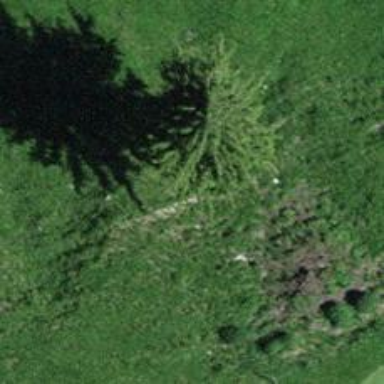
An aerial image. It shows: Beautiful tree in nature.